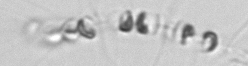
Label: Chaetoceros_socialis